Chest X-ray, PA view. Patient: 56 years old, sex M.
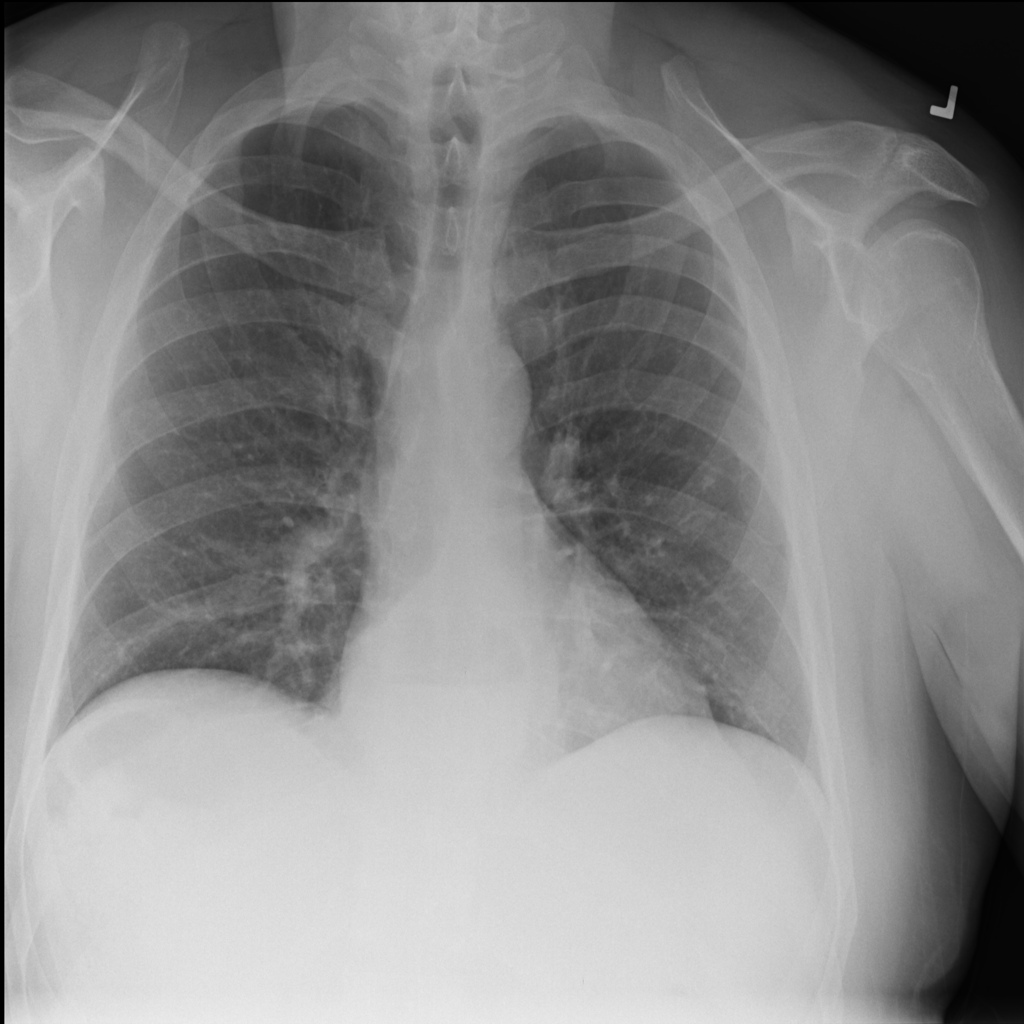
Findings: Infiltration